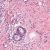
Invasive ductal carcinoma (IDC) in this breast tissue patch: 1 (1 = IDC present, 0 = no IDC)